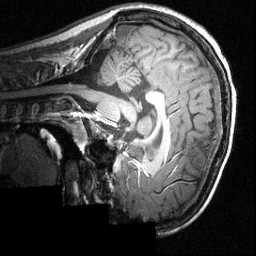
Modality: T1w
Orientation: sagittal
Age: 16
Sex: male
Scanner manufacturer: siemens
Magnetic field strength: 3.951 T
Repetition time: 1.5 s
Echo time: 0.00335 s